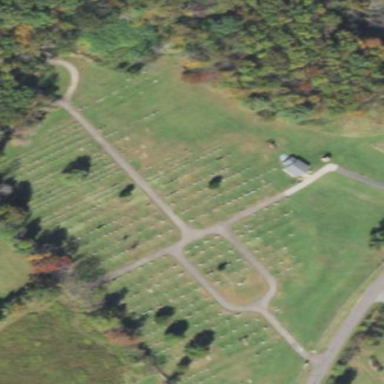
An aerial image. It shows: Graveyard used as cemetery.